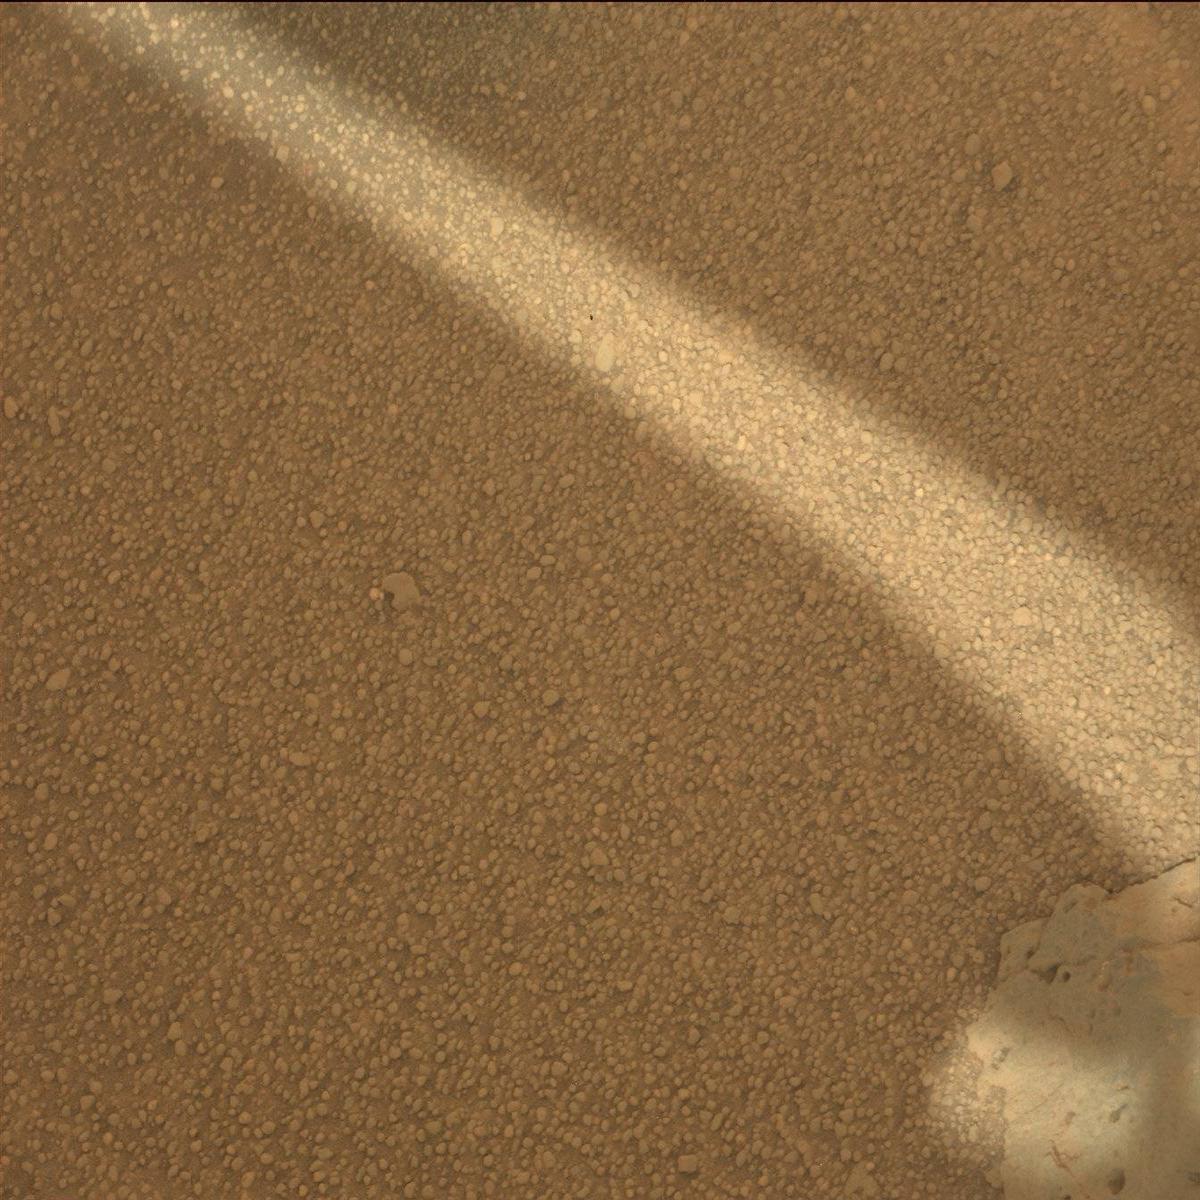
Terrain classes present: Bedrock, Sand / Soil